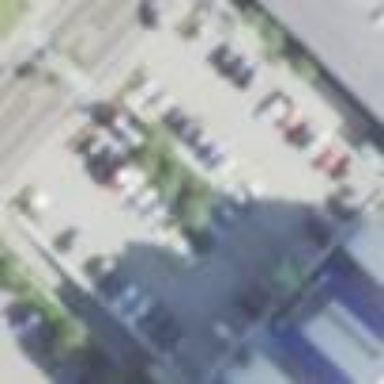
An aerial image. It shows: Parking area.